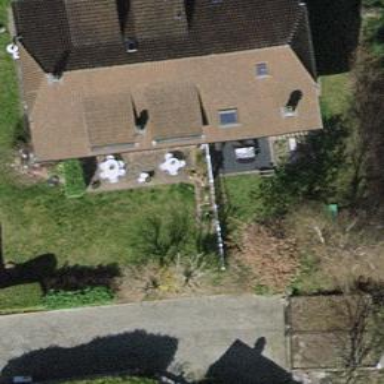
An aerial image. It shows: Semidetached house.